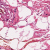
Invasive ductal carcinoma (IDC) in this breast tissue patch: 0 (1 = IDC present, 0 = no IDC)